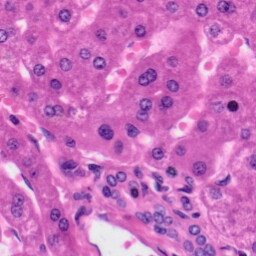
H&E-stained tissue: Liver